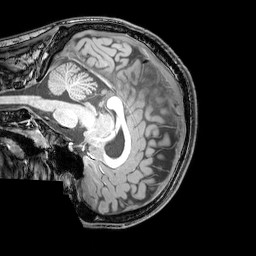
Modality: T1w
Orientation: sagittal
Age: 22
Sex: male
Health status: healthy
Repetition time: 0.081 s
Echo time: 0.037 s